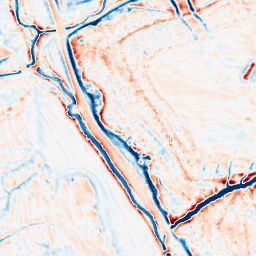
Category: edge_preserving
Decomposition family: bilateral
Decomposition parameters: d: 15
sigma_color: 150
sigma_space: 50
Upsampling method: quadratic
Upsampling parameters: scale: 2
Upsampling scale: 2